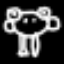
Label: frog